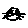
Label: cat